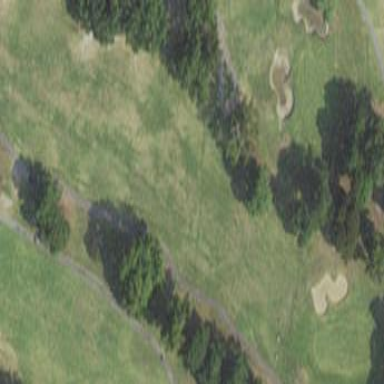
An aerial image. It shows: Grassy area designated as golf fairway.